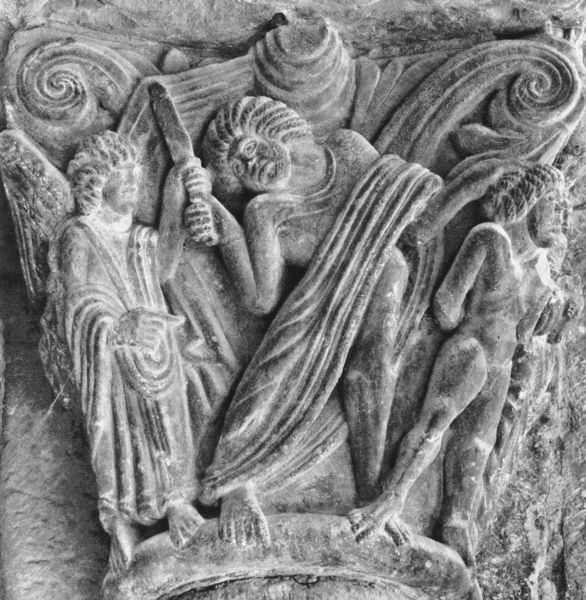
Titel: Kapitell des West-oder Südportals: Opfer Abrahams
Standort: (E), Kathedrale von Jaka (EU - E)
Schlagwörter: feder, flügel, hand, mann, nackt, schatten, frau, grau, haar, kleid, licht, marmor, männer, schwarz, säule, tuch, ornament, falten, messer, stehen, stein, kirche, haare, stoff, rund, engel, skulptur, relief, füße, column, fight, hands, men, people, robes, sword, white, black, figures, gray, grey, hair, nose, robe, three, woman, ornamente, pattern, plastik, umgang, nakt, schwarzweiß, schwert, kapitell, voluten, altes testament, antik, angel, angels, man, naked, nude, rock, stone, griechisch, dolch, head, eyes, feet, stand, isaak, black and white, chin, coat, mouth, scarf, line, verdreht, battle, beard, sculpture, spiral, statue, swirl, wings, wave, römisch, kapitel, marble, human, ancient, clothes, design, detail, foot, faltung, circle, circles, eye, legs, lines, finger, fingers, stricke, god, abraham, evangelist, jakob, frühchristlich, humans, carving, stick, arab, hold, standing, staff, swirls, noses, base, leg, wig, weapon, knife, capital, white and black, holding, blade, bedeutungsmaßstab, architectural, 1200, cloths, toes, mouths, 1000, 1100, sward, architekturdekor, skulpture, tgreiffen, acanthus leaf, curlique, dildo, 앙 때리지마, 내거야!